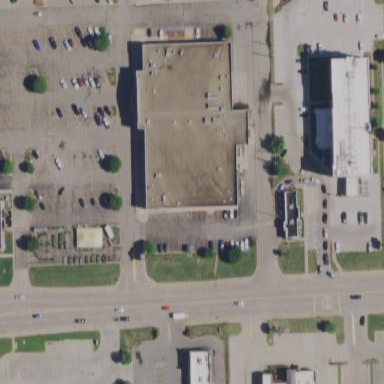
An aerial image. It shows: Supermarket building.